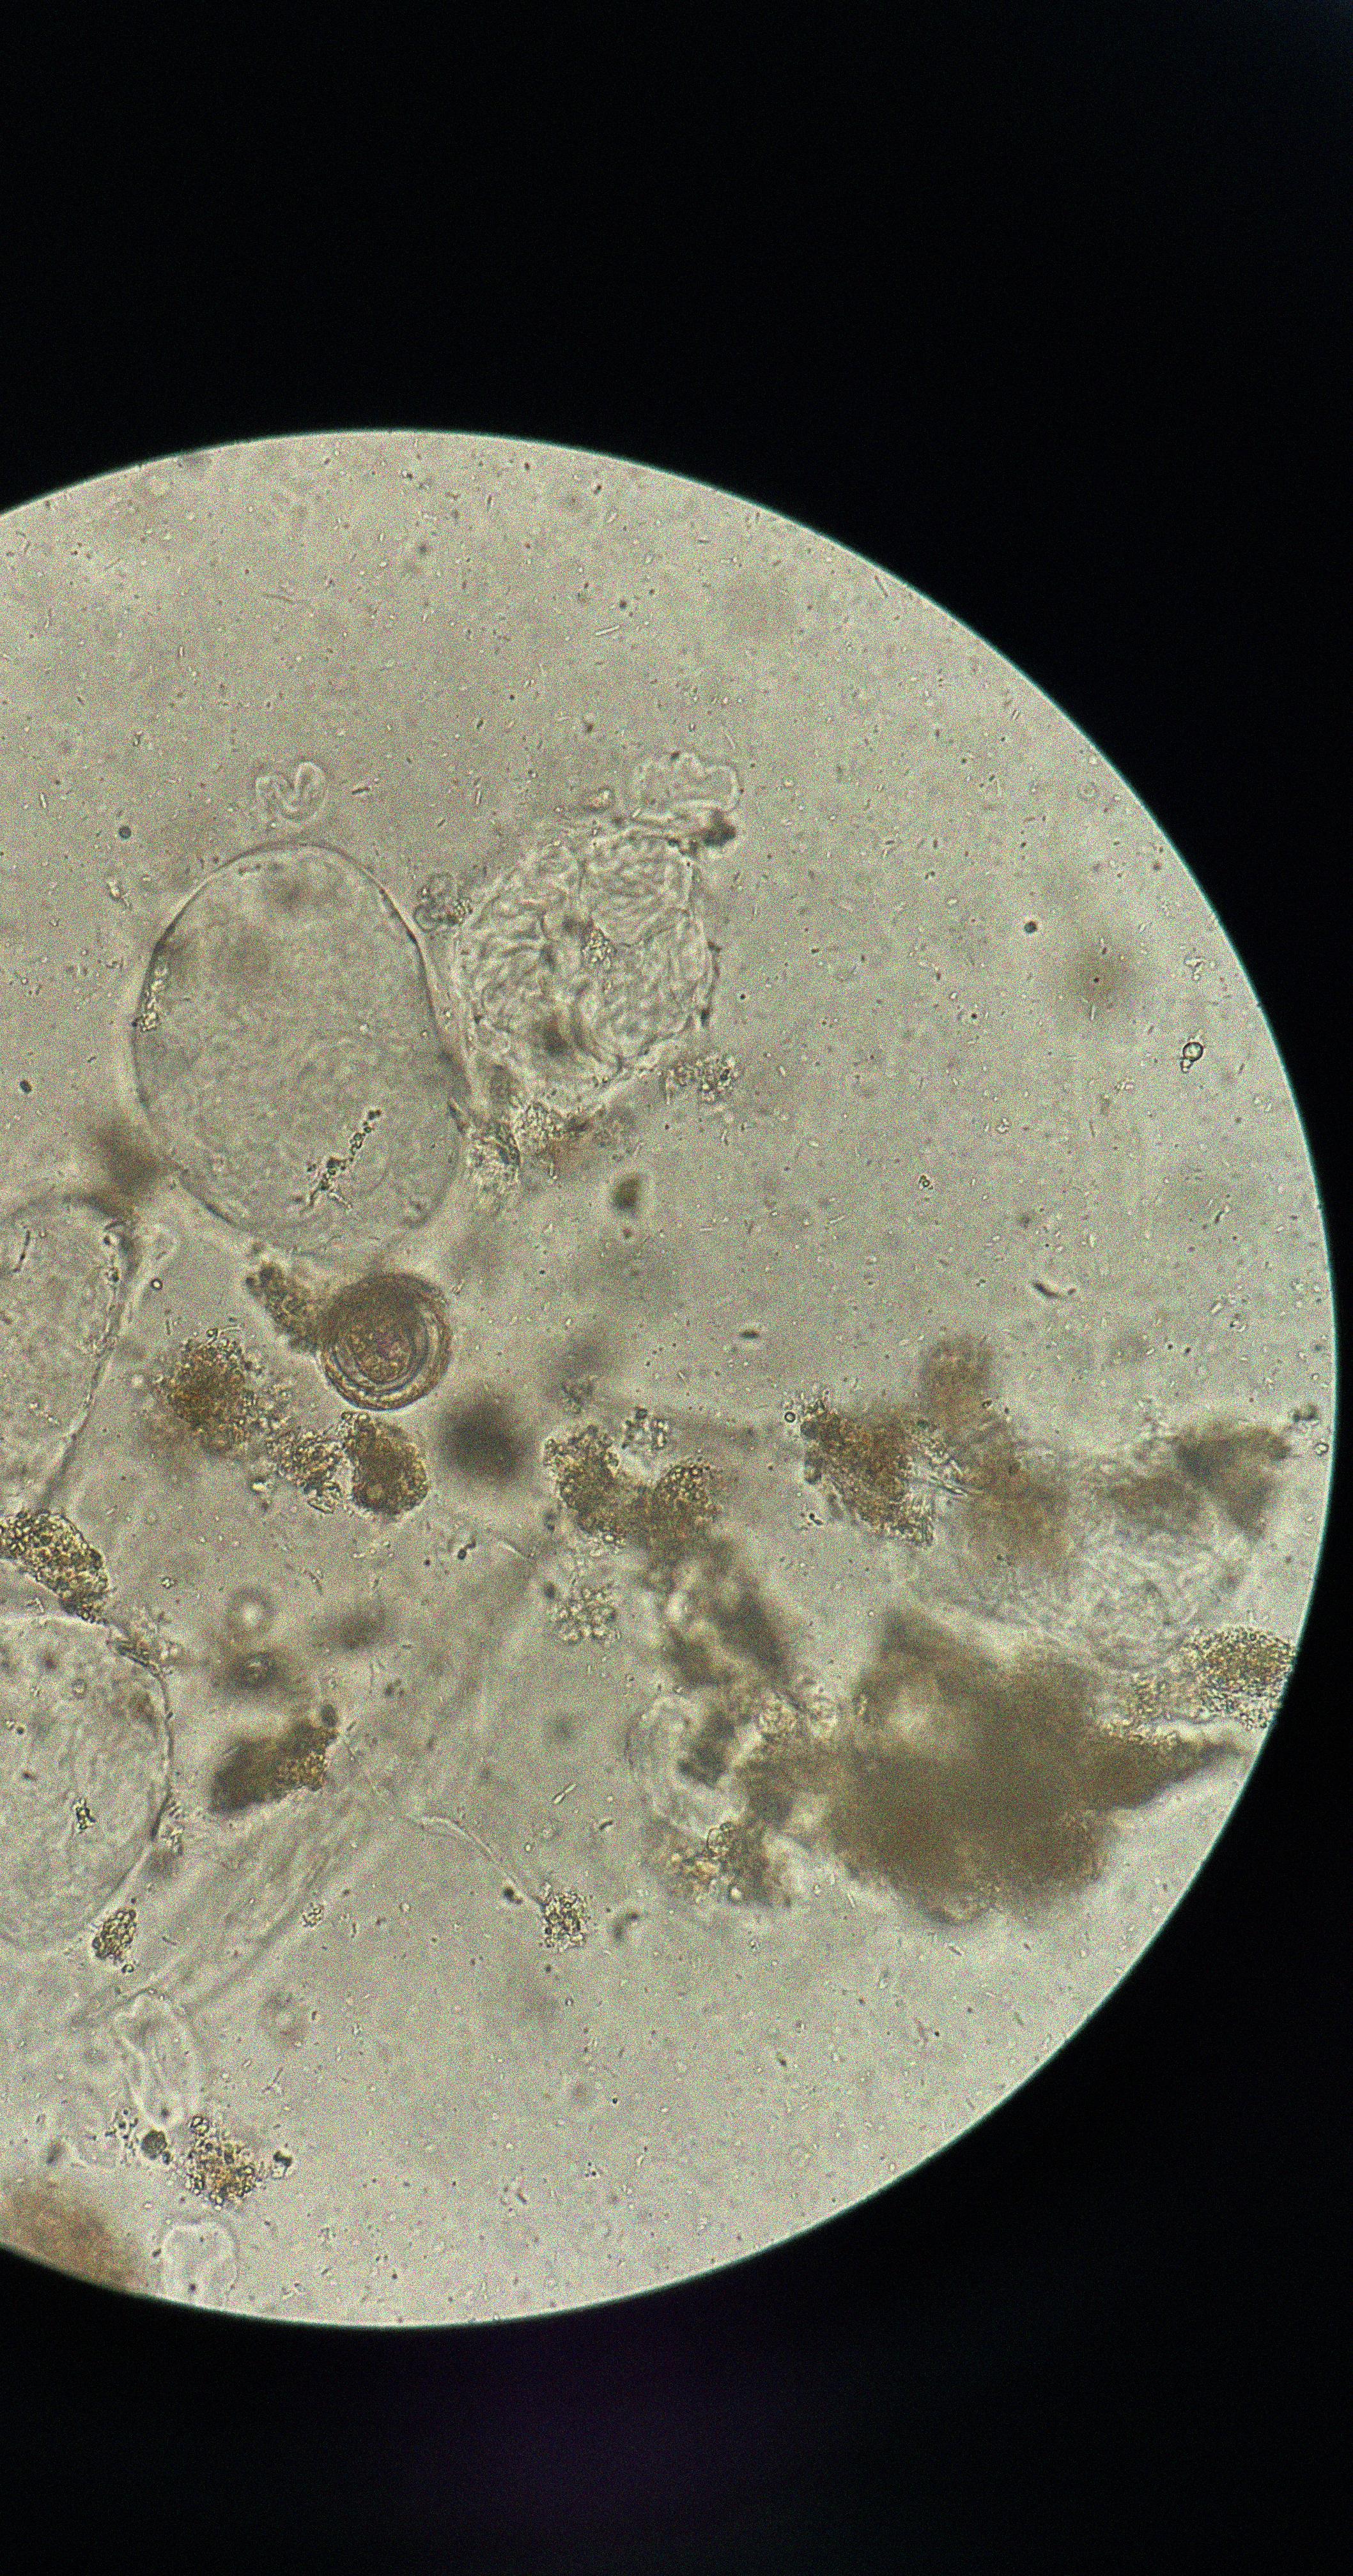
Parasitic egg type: Hymenolepis nana